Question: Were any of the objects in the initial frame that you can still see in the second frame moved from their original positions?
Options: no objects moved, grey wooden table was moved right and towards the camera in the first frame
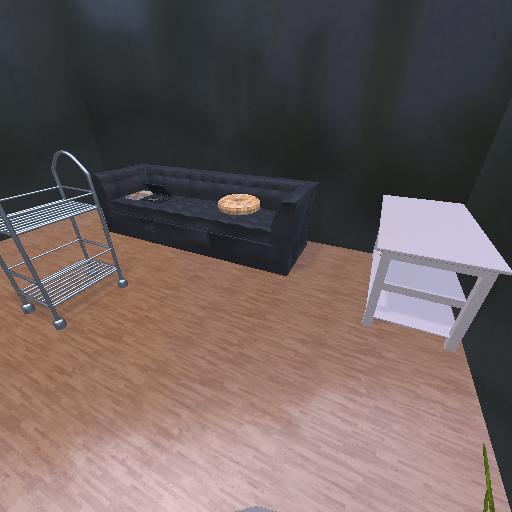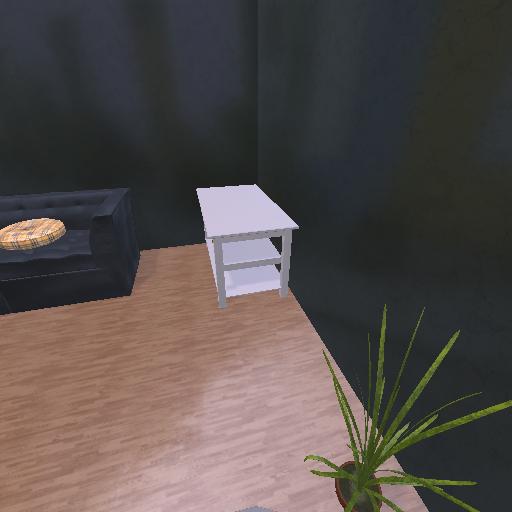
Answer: no objects moved